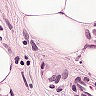
Metastatic tissue present: yes